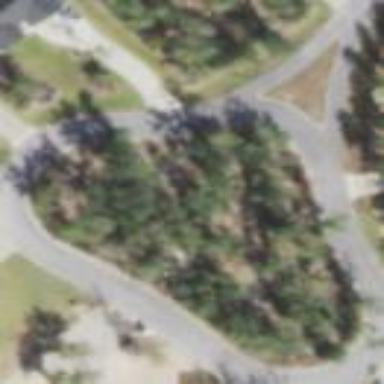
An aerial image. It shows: Residential road.